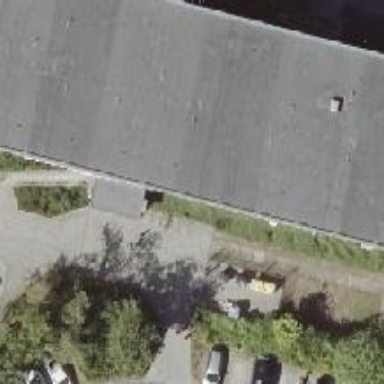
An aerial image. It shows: School building with flat roof.